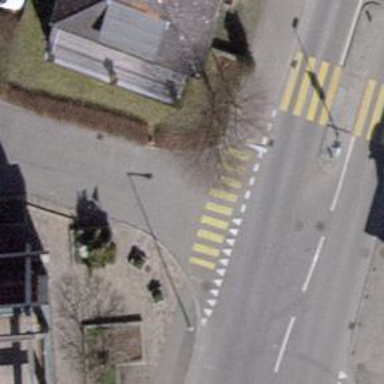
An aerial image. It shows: Zebra crossing with road island.